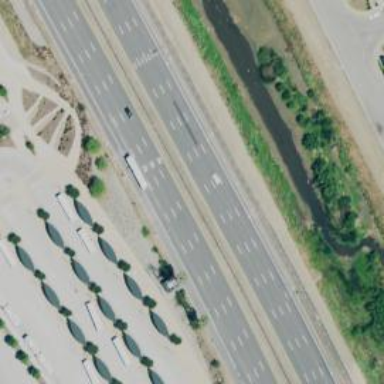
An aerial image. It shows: Trunk highway with expressway features.